Question: I have a table saved in HDFS called 'usedcars'. I want to create another table based on the output of a select statement on this table as follows
'''
%spark.sql
CREATE TABLE cleanusedcars
AS (
select (maker, model, mileage, manufacture_year, engine_displacement, engine_power, transmission, door_count, seat_count, fuel_type, date_created, date_last_seen, price_eur)
from usedcars
where maker is not null and model is not null and price_eur <= <PHONE> and price_eur >= 3000 and manufacture_year <= 2017 and manufacture_year >= 2000
)
'''
I am using spark SQL in a zeppelin notebook. The error I am getting is

Please help! Thanks.
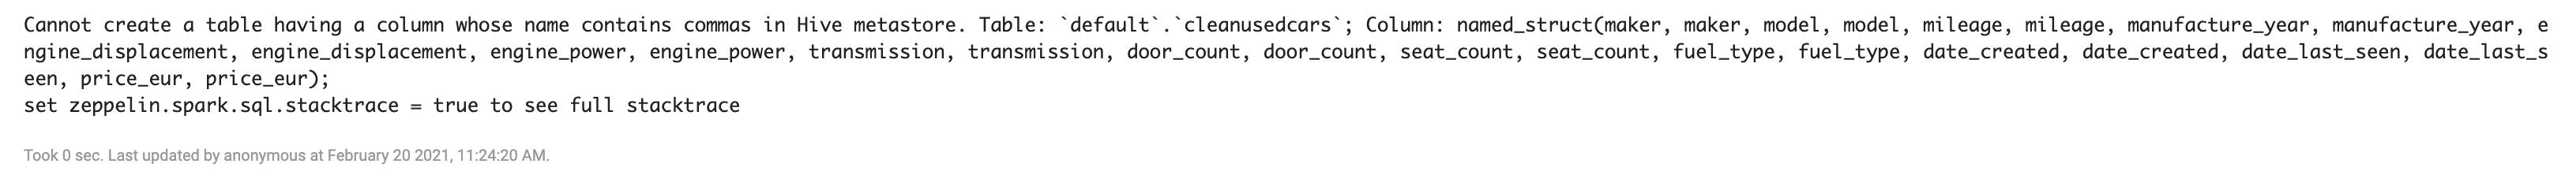
Answer: Remove the parenthesis from 'select(...)'. If you include parenthesis, the select statement will be interpreted as selecting a single struct column of all the columns you have selected.